Question: I have 2 tables, a users table and a trade table.
Which look like:

The structure of my code right now is:
'''
<?php
$history = mysqli_query($con, "SELECT * FROM .......");
while($row = mysqli_fetch_array($history)) {
echo("The sentence");
} ?>
'''
Problem I'm facing is that I'm trying to echo the user_name which in one case has to be the receiver and other the person giving it.
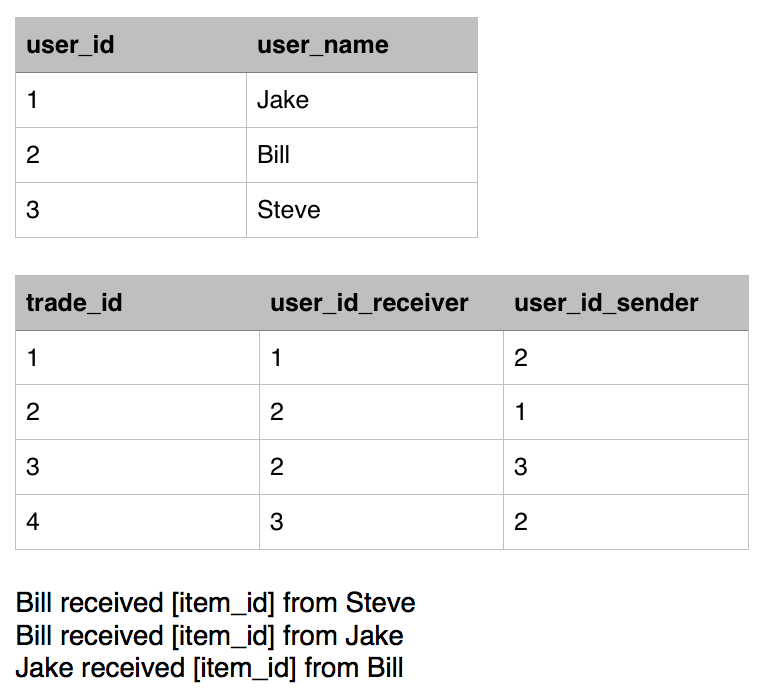
Answer: Pro tip: use 'SELECT *' in software unless you know exactly why you are doing so. In your case it is harmful.
I'm assuming your query is really against the 'user' and 'trade' tables you mentioned in your question.
First, recast your query using 21st century SQL, as follows:
'''
SELECT *
FROM trade AS t
JOIN user AS s ON s.user_id = t.user_id_sender
WHERE s.facebook_id = $fbid
'''
Second, use this to retrieve your user's names and the item id traded.
'''
SELECT s.user_name AS sender,
r.user_name AS receiver,
t.trade_id AS item_id
FROM trade AS t
JOIN user AS s ON s.user_id = t.user_id_sender
JOIN user AS r ON r.user_id = t.user_id_receiver
WHERE s.facebook_id = $fbid
'''
See how we 'JOIN' the 'user' table twice, with two different aliases 's' (for sender) and 'r' (for receiver)? That's the trick to fetching both names from IDs.
See how we employ the aliases 'sender' and 'receiver' to disambiguate the two 'user_name' columns in the result set?
Now, when you use the php 'fetch_array' function, you'll end up with these elements in the array.
'''
$history['sender']
$history['receiver']
$history['item_id']
'''
The array index strings correspond to the alias names you specified in your 'SELECT' clause in your query.
So, one reason to avoid 'SELECT *' is that you can get more than one column with the same name, and that means 'fetch_array' will eliminate those duplicates and so it will lose useful information from your result set.